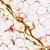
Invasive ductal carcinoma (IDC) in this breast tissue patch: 0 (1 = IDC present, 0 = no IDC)